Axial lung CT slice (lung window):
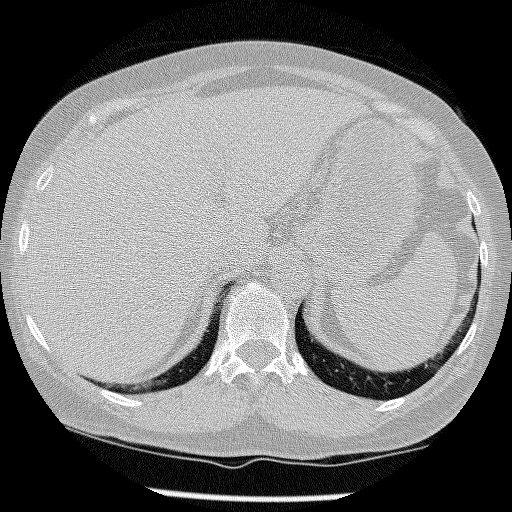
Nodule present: no